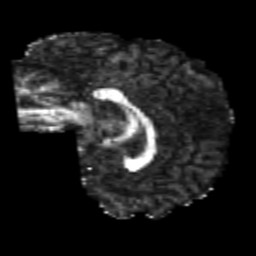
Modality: FA
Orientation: sagittal
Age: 21
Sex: male
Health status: healthy
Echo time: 0.074 s